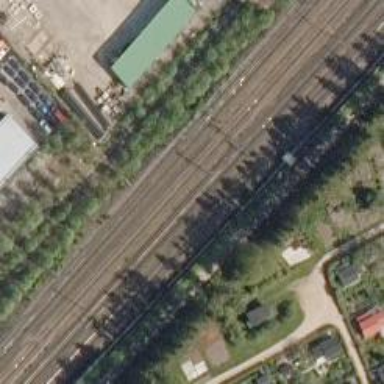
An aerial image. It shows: Railway signal with catenary mast.